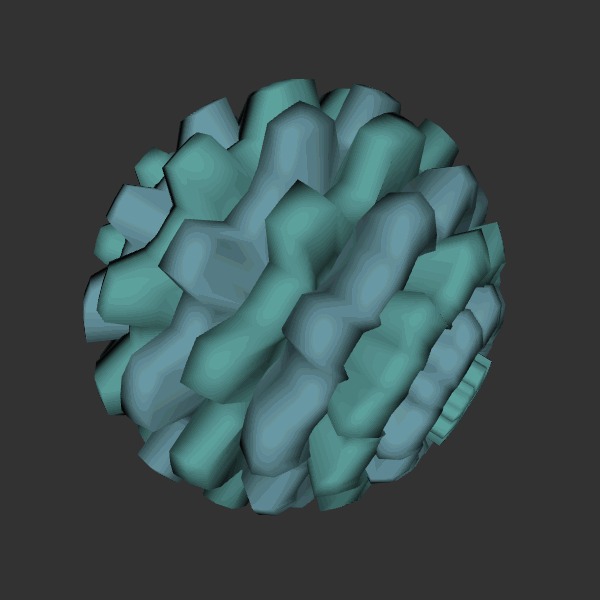
Background: dark